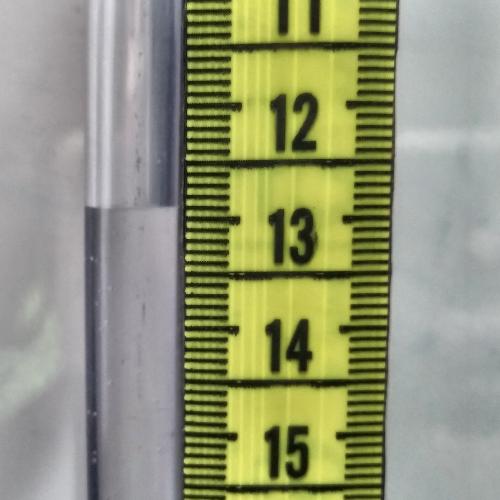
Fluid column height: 12.9 cm